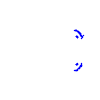
Particle: pion